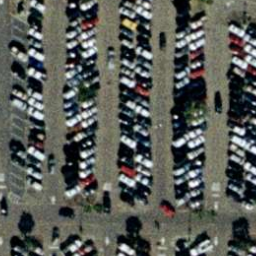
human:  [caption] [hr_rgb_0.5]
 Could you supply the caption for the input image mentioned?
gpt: Lots of cars parked in lines in the parking lot .

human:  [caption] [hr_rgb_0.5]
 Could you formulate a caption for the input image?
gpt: It is a parking lot with many cars parked neatly and only a few parking spots are free .

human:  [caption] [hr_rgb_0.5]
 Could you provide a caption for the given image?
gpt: Lots of cars parked neatly in the parking lot .

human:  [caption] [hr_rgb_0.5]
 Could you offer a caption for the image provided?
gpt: Many cars parked neatly with a few empty parking spaces in the parking lot .

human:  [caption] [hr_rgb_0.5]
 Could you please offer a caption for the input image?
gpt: Many cars parked in lines with a few free parking spots in the parking lot .